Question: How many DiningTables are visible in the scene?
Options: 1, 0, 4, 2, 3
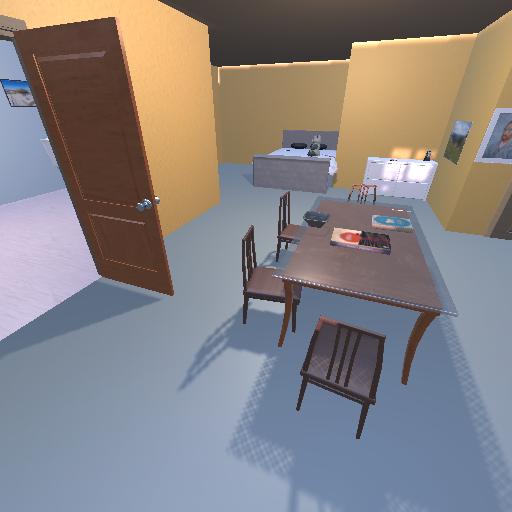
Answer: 1